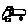
Label: car